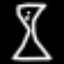
Label: hourglass